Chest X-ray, PA view. Patient: 32 years old, sex F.
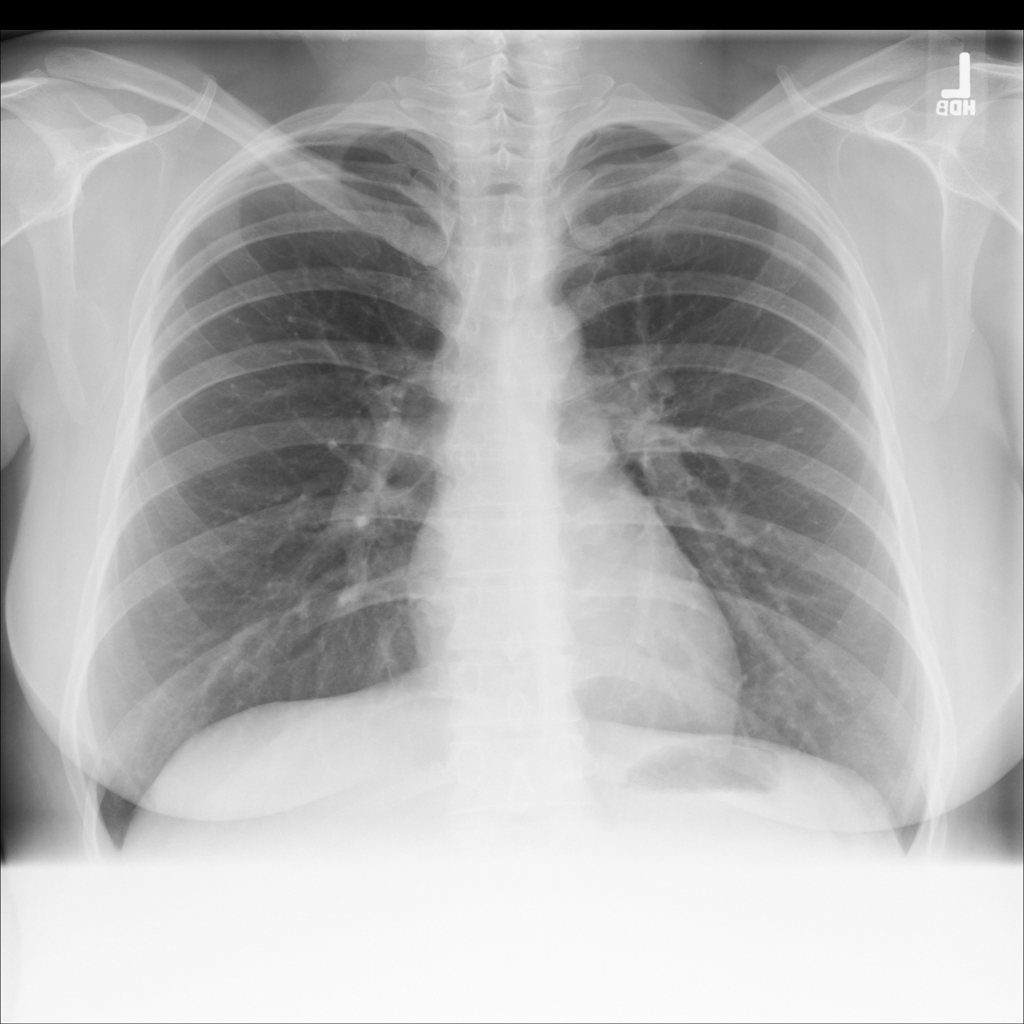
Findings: No Finding